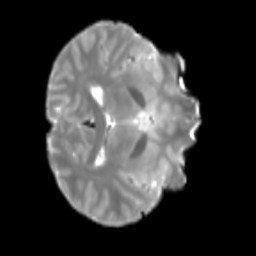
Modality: T2w
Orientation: axial
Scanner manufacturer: siemens
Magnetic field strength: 3 T
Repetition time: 4 s
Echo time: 0.0594 s